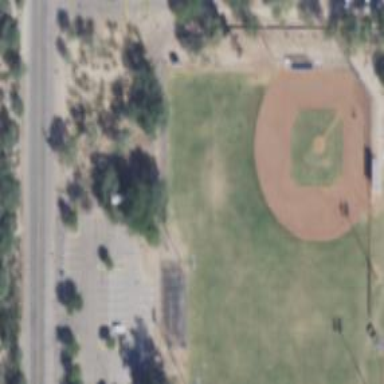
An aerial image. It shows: Baseball pitch for leisure land.